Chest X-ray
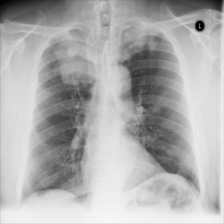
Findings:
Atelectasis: negative
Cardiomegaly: negative
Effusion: negative
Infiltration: negative
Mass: positive
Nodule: positive
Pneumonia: negative
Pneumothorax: negative
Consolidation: negative
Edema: negative
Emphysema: negative
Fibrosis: negative
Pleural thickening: negative
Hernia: negative